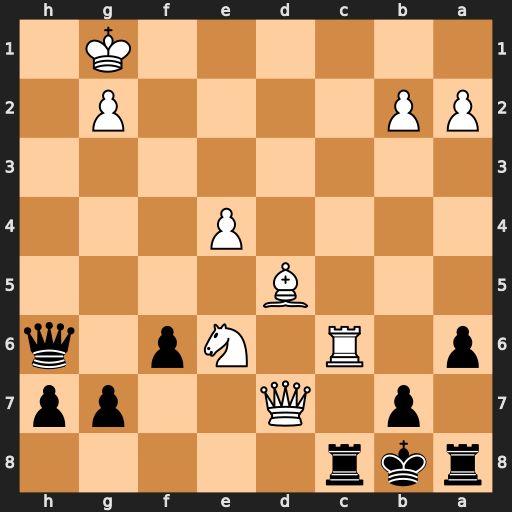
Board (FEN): rkr5/1p1Q2pp/p1R1Np1q/3B4/4P3/8/PP4P1/6K1
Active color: b
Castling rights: -
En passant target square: -
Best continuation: Rxc6 Bxc6 Qc1+ Kh2 Qxc6 Qxc6 bxc6